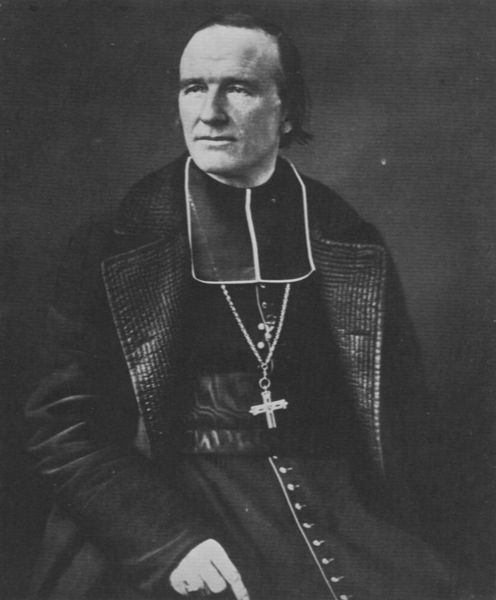
Titel: Georges Darboy (1813-1891), Erzbischof von Paris, als Geisel von Kommunarden erschossen
Künstler: Atelier Nadar
Institution: unbekannt
Schlagwörter: dunkel, hand, kopf, mann, umhang, sitzen, finger, grau, hell, mund, nase, schwarz, stirn, weiss, blick, gürtel, malerei, jacke, arm, augen, gesicht, kleidung, kragen, hals, portrait, porträt, kirche, futter, geistlicher, gewand, gold, haare, mantel, sitzend, stoff, augenbrauen, knopf, lippe, lippen, schulter, schultern, schärpe, kette, bischof, brauen, glatze, sitzt, augenbraue, knöpfe, knopfleiste, revers, ring, dünn, foto, fotografie, photographie, offen, kreuz, schwarz weiss, künstler, kardinal, talar, pfarrer, halbprofil, leder, klerus, pastor, priester, mönch, geistlichkeit, breit, kirchlich, rosenkranz, fotographie, sitzportrait, sitzporträt, ornat, bund, kreut, bäffchen, köln, kleriker, soutane, beffchen, klerikaler, bayard, 19. jahrhundert, 20. jahrhundert, kneipp, phtotgraphie